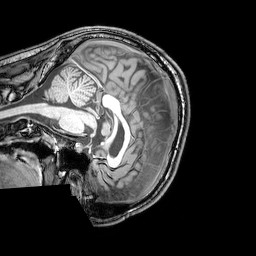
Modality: T1w
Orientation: sagittal
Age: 22
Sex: male
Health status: healthy
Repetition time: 0.081 s
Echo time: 0.037 s